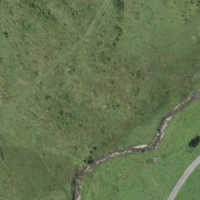
EUNIS habitat code: 23
Species observed at this site:
Petasites hybridus